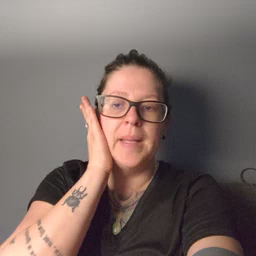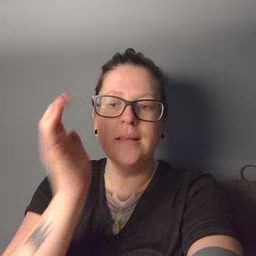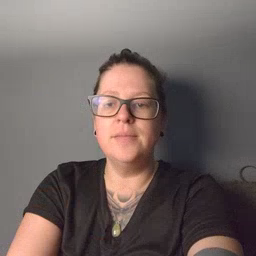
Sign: bed